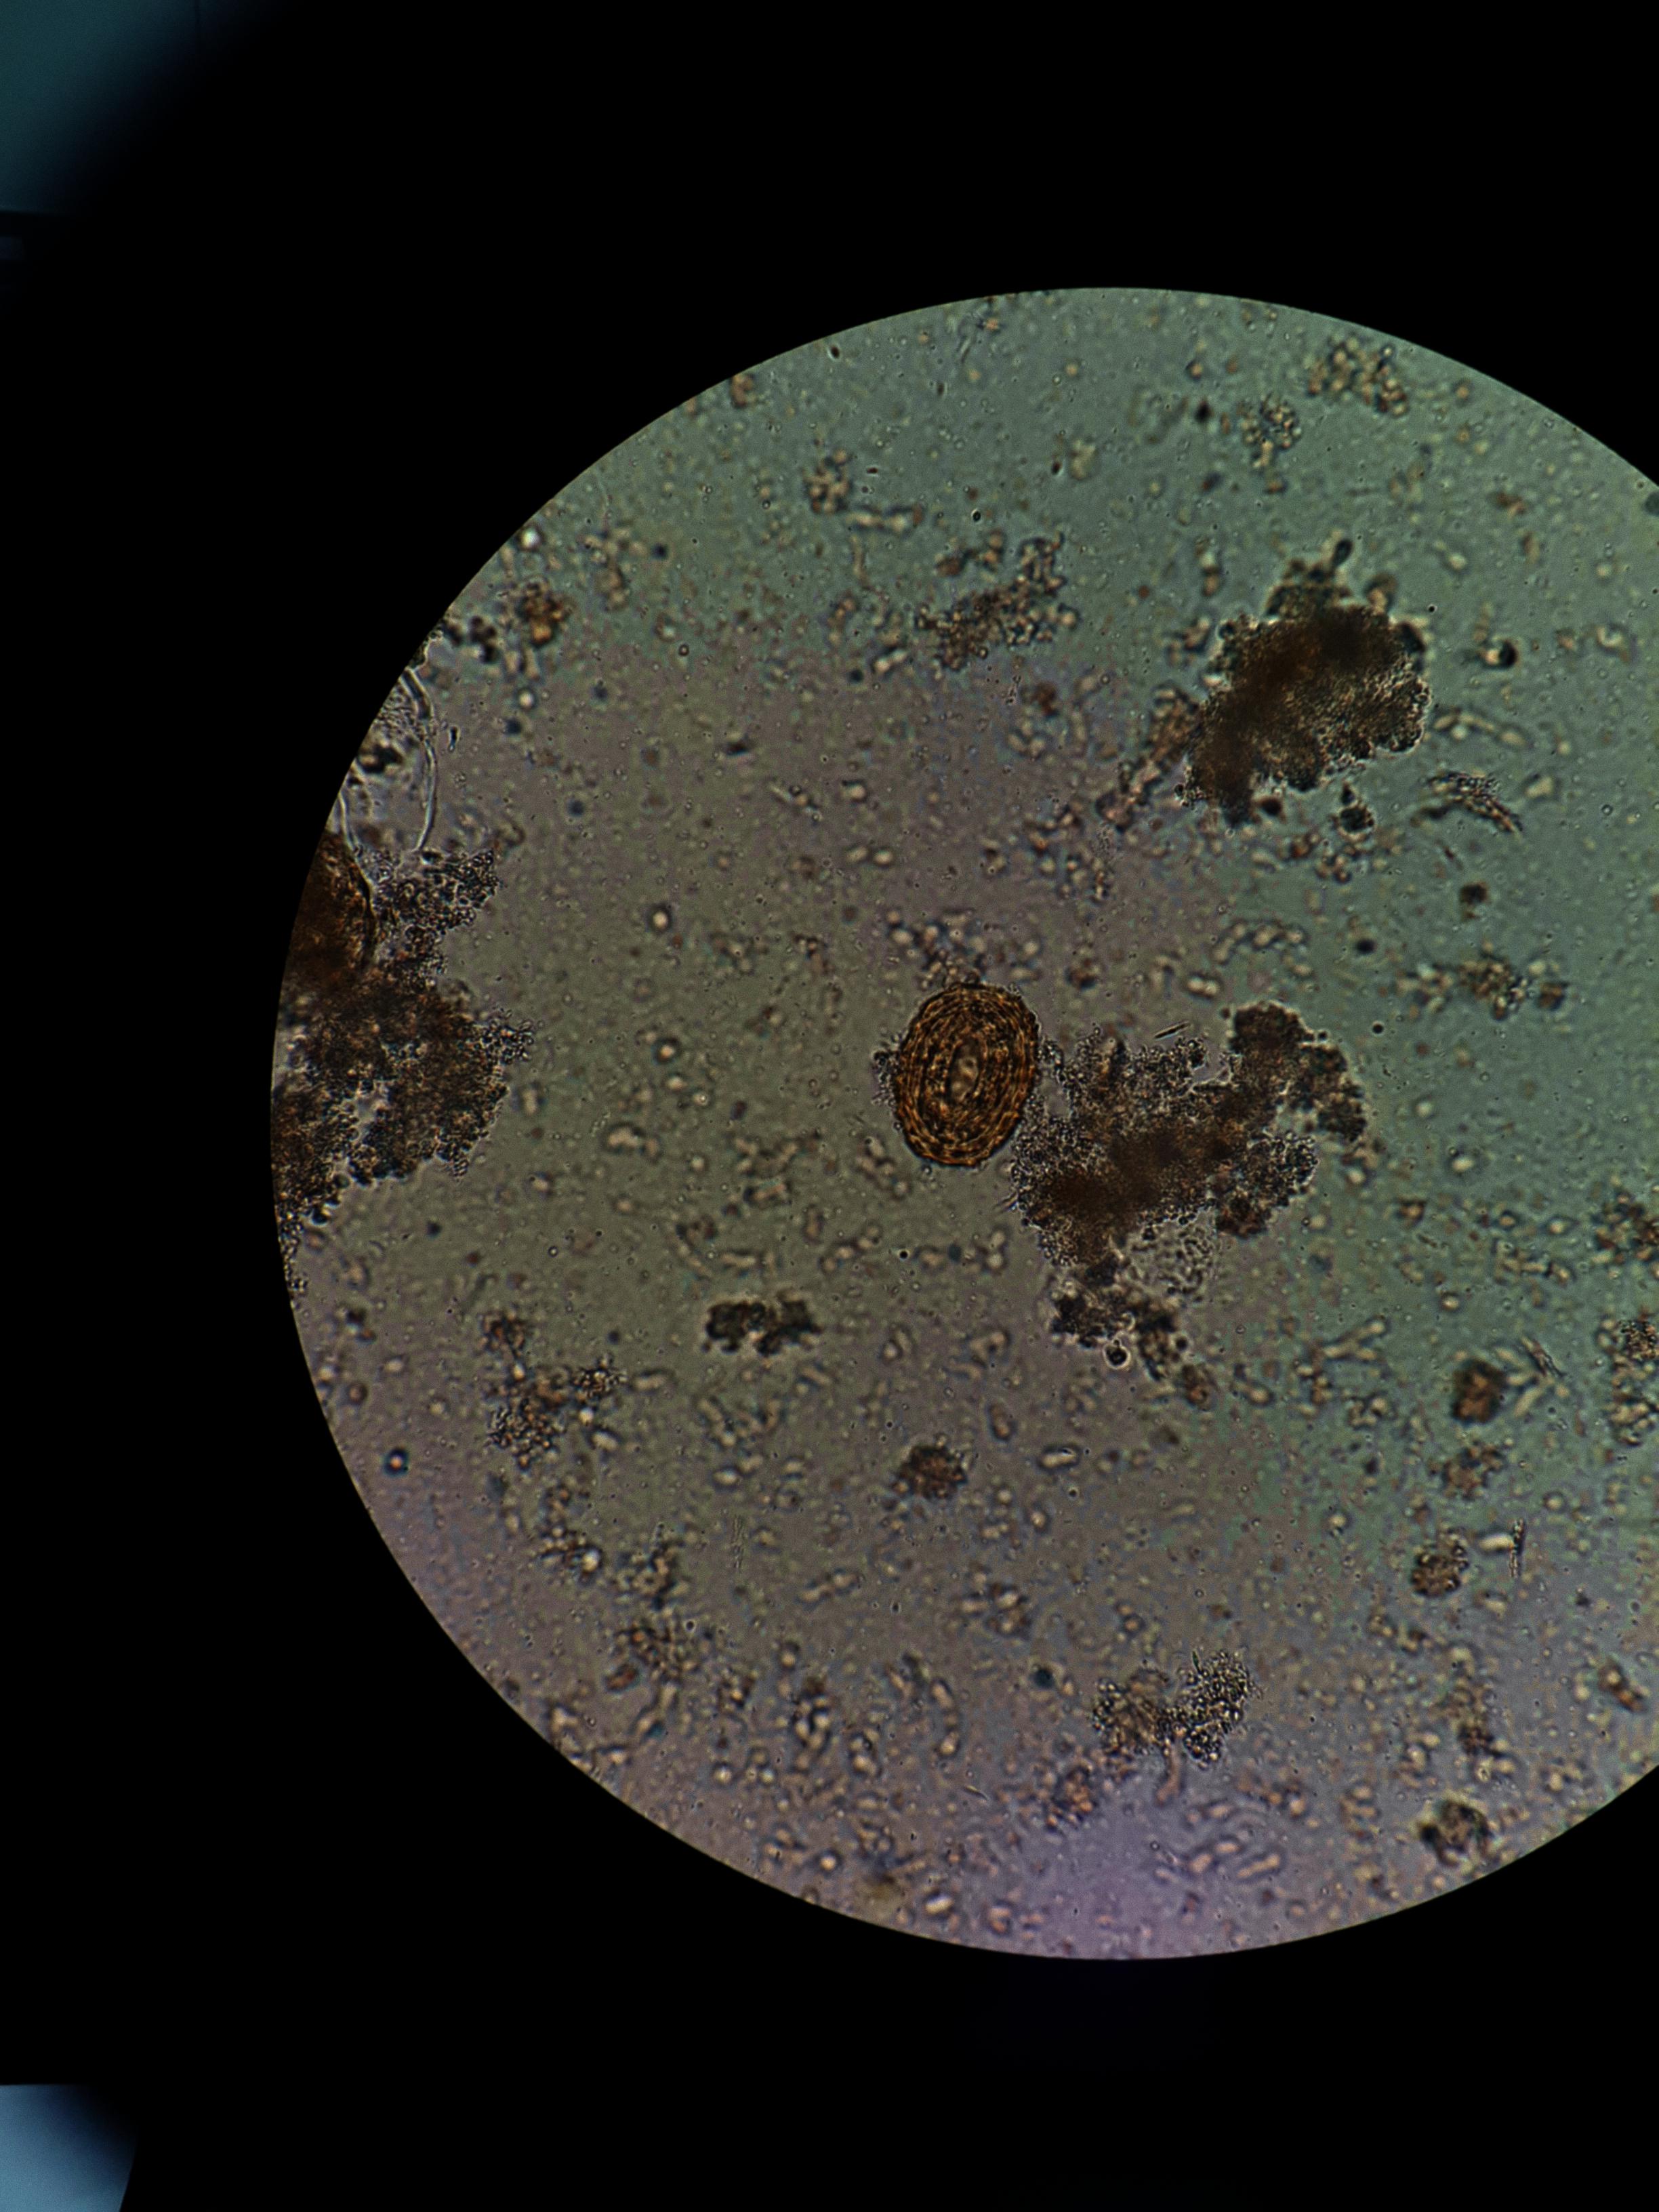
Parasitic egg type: Ascaris lumbricoides